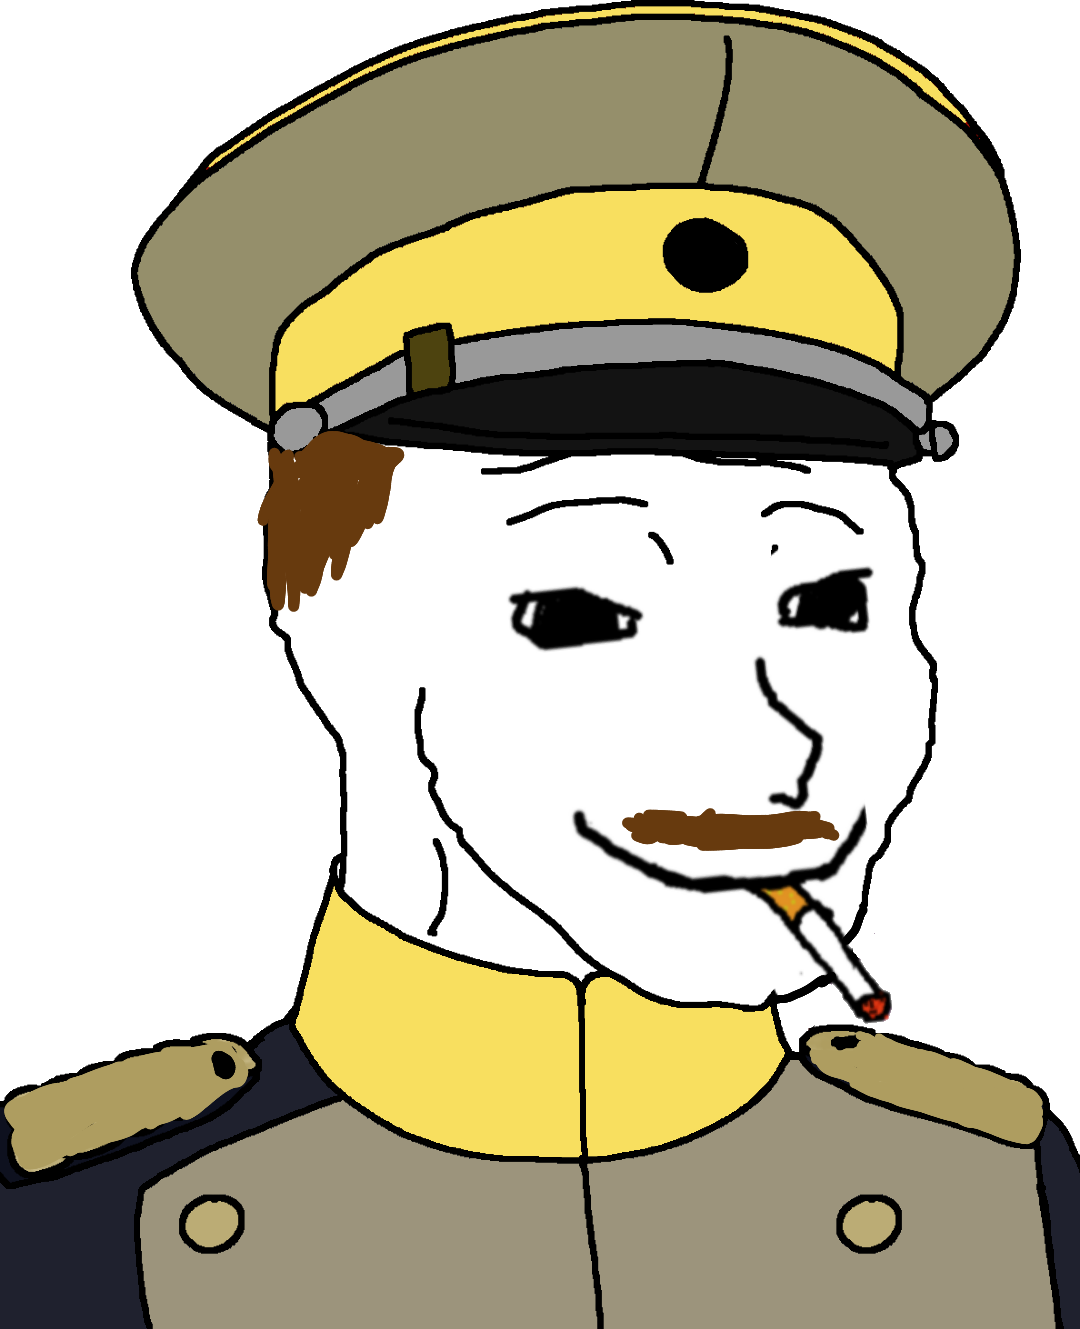
Label: 5_Oomer